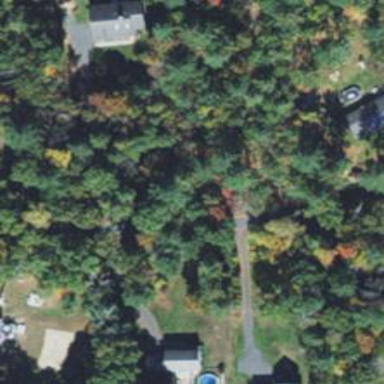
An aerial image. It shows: Driveway leading to service road.